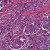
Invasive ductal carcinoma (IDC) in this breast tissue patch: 1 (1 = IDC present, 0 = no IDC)